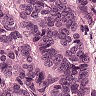
Metastatic tissue present: yes